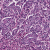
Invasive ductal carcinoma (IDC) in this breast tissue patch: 1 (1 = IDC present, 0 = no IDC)